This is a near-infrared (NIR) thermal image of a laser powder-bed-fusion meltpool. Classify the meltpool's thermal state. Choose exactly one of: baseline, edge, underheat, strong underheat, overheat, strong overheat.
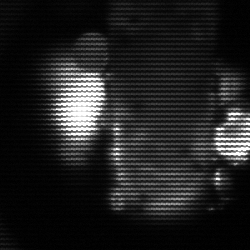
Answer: strong underheat